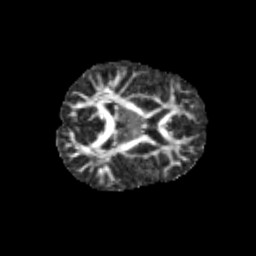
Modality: FA
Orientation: axial
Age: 11
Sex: male
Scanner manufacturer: siemens
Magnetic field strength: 3 T
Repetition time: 3.8 s
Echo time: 0.07 s